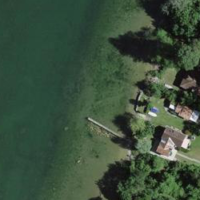
EUNIS habitat code: 14
Species observed at this site:
Cornus sanguinea
Prunus avium